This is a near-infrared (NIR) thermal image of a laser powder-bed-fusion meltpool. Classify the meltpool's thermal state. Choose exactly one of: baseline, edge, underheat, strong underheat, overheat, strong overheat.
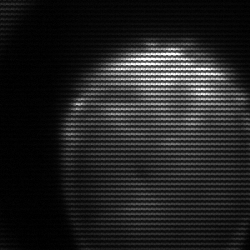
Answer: edge